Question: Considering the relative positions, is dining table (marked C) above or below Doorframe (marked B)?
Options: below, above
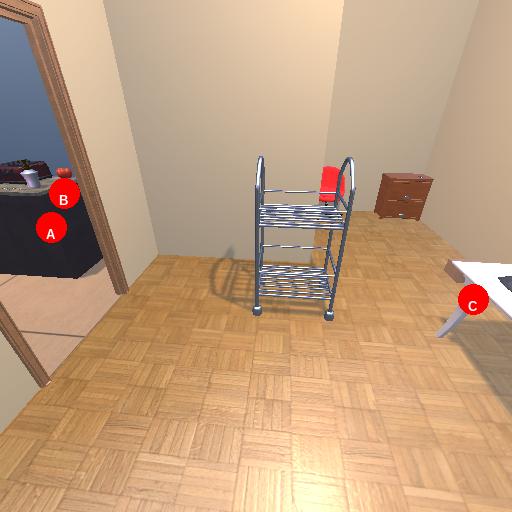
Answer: below